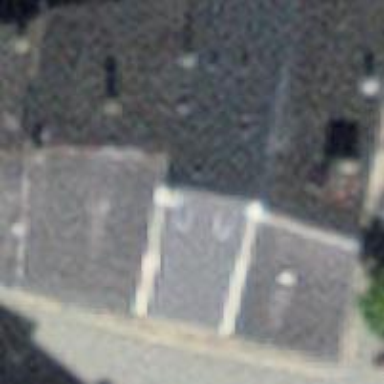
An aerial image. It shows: Terrace building.